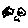
Label: hexagon